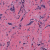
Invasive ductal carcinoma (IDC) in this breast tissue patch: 0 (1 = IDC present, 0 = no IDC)